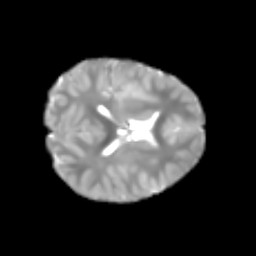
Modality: T2w
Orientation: axial
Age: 7
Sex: male
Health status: healthy